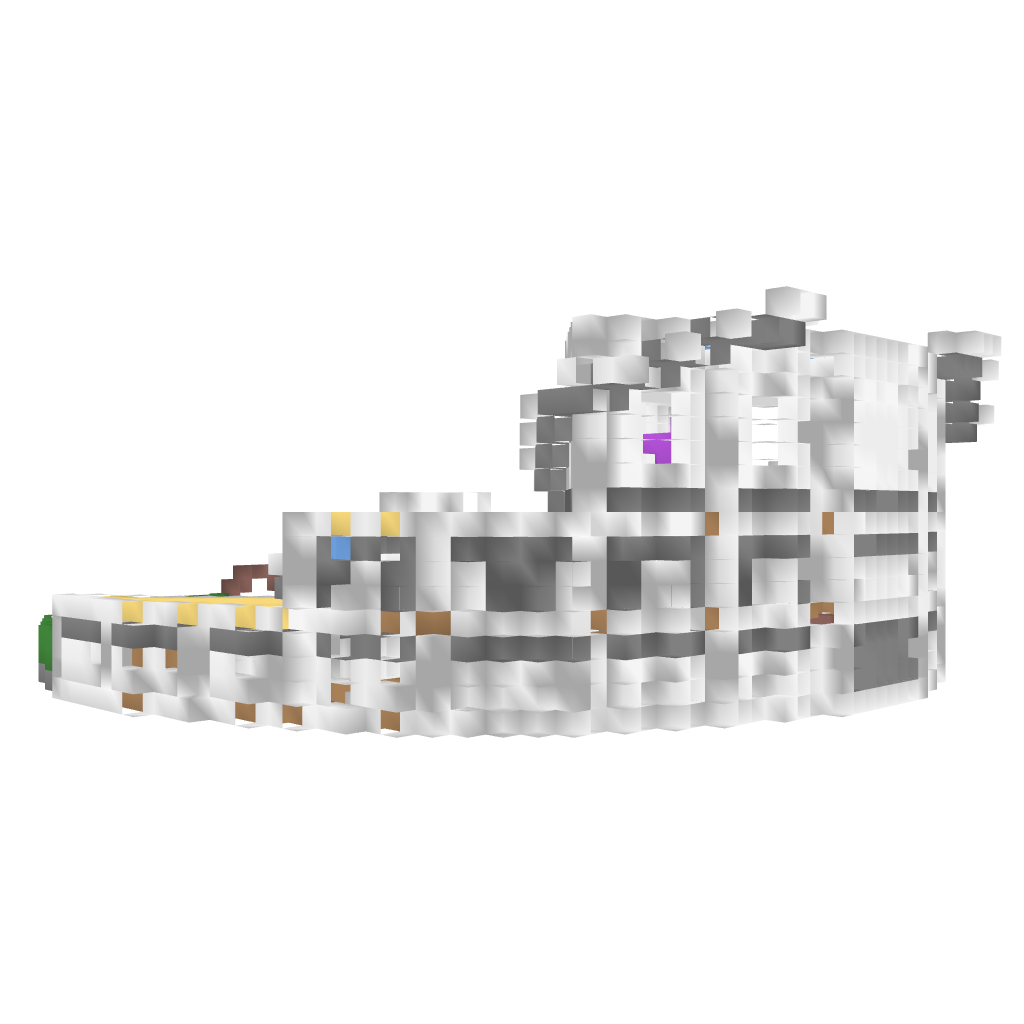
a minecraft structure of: Modern house by Zertoren3132 good quality